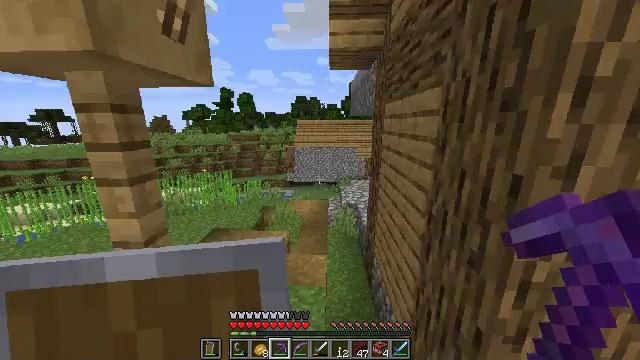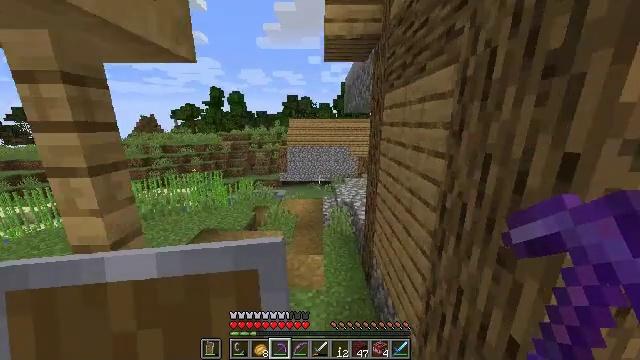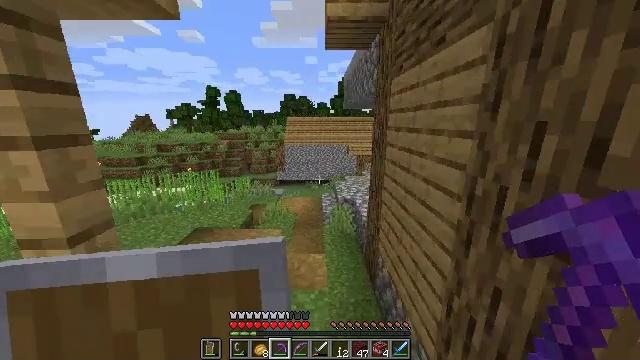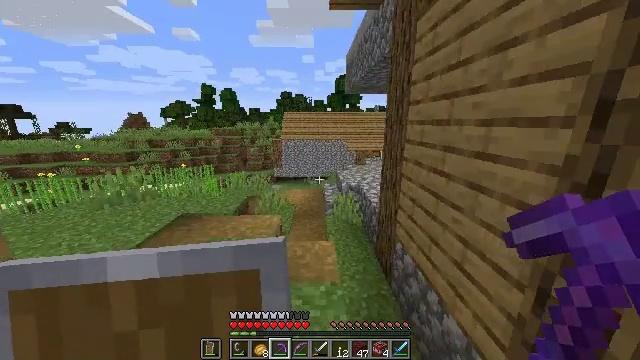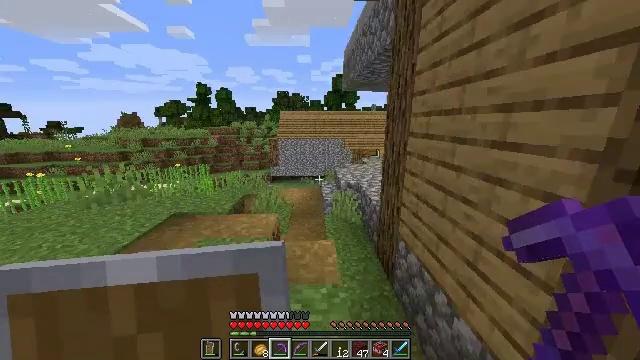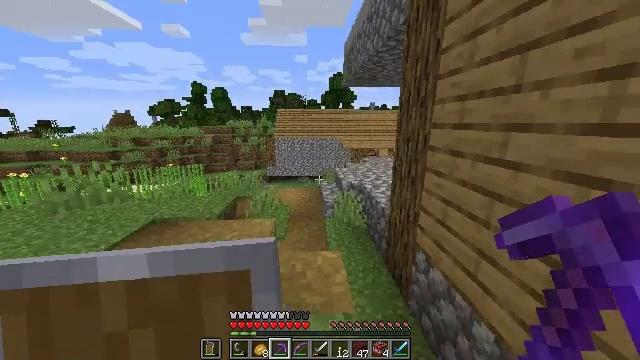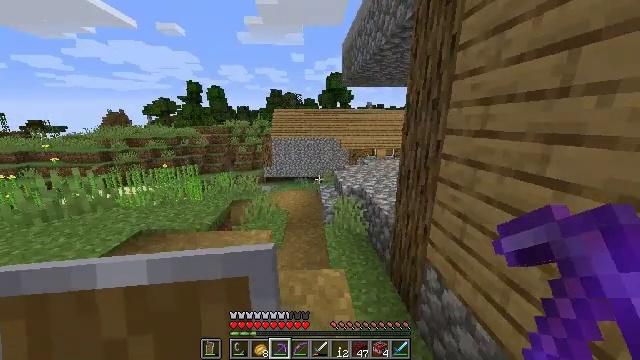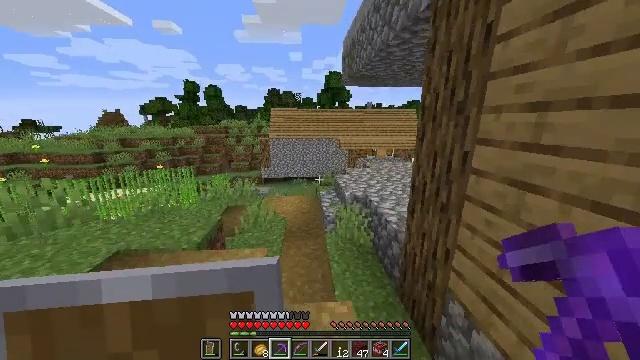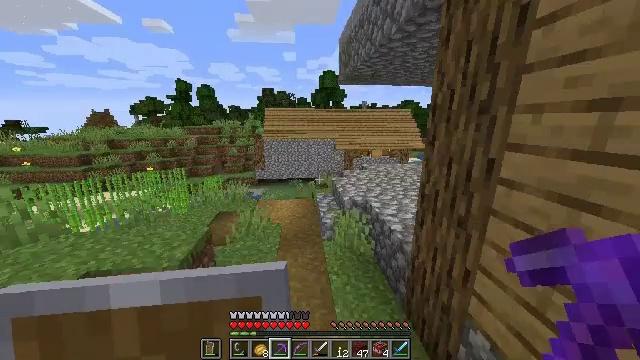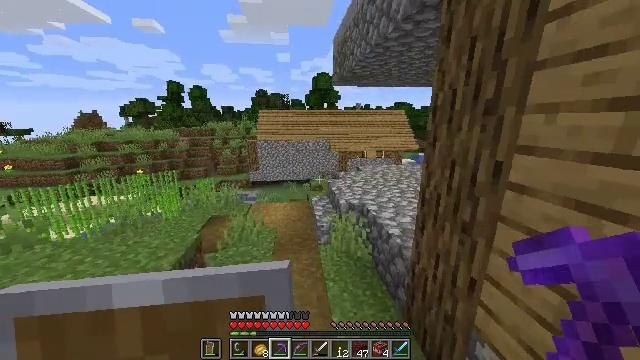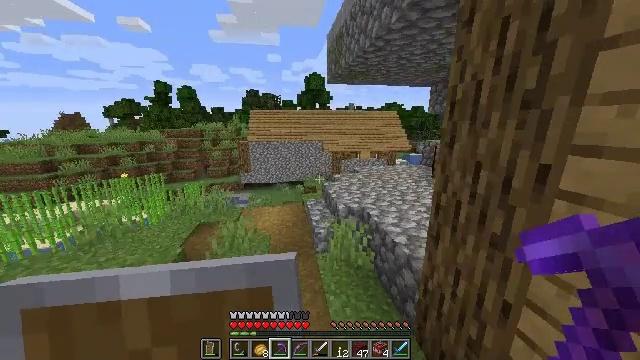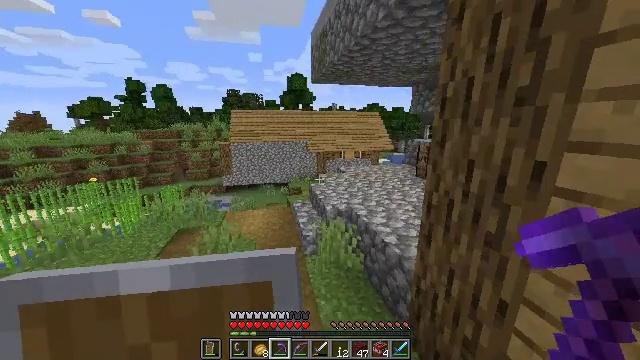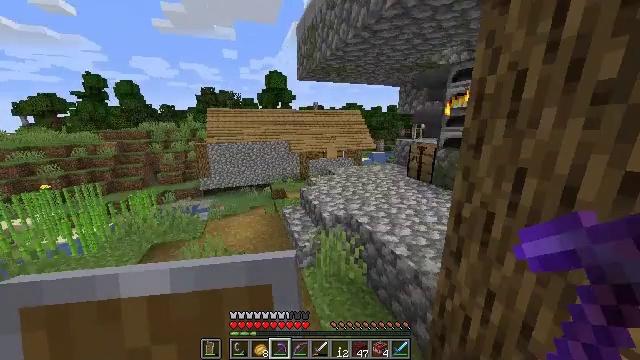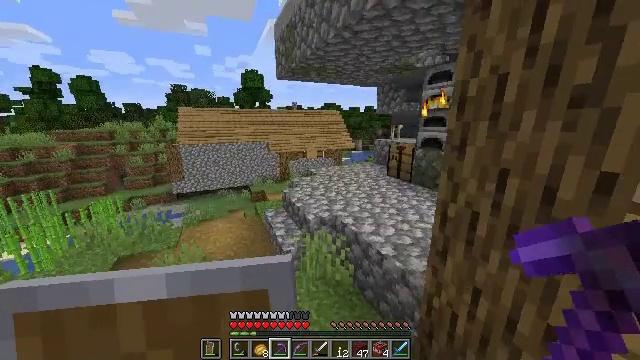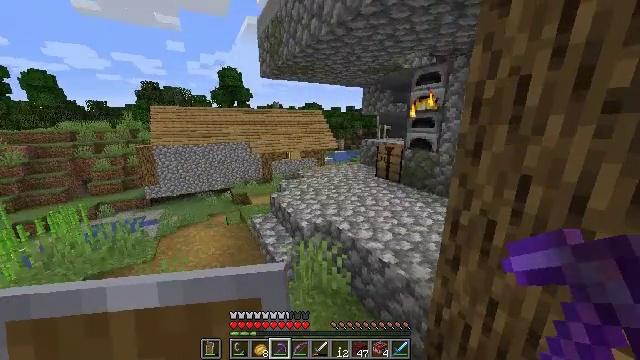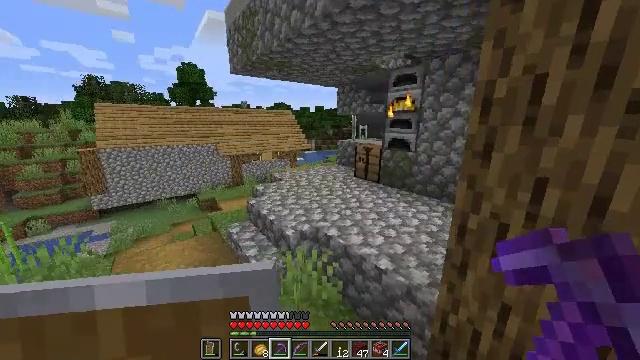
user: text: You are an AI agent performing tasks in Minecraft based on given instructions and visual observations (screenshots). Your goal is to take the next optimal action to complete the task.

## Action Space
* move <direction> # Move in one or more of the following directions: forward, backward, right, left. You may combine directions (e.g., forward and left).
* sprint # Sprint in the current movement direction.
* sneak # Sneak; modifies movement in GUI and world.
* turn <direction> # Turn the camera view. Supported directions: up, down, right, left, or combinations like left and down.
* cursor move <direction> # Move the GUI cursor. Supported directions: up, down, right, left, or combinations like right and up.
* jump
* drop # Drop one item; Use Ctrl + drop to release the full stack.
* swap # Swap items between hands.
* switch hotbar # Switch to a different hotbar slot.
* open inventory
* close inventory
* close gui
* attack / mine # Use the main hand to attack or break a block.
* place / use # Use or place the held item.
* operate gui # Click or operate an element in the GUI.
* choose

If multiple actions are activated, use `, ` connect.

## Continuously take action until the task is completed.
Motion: motion action
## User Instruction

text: Use ancient debris in the furnace to create netherite scrap.
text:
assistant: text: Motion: move forward, turn right
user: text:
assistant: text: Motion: move forward
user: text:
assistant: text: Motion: move forward
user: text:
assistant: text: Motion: move forward
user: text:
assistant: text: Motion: move forward
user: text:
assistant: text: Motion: move forward
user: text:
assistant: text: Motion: move forward
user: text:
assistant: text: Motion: move forward, turn right
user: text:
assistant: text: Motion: move forward, turn right
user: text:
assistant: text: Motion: move forward and move left, turn right
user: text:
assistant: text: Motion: move forward and move left, turn right
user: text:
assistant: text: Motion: move forward and move left, turn right
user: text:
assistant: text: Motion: move forward and move left, turn right
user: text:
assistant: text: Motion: move forward and move left, turn right
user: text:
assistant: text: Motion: move forward and move left, turn right
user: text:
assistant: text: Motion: move forward and move left, turn right
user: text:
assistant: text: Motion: move forward and move left, turn right
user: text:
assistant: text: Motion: move forward and move left, turn right
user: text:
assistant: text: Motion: move forward and move left, turn left and up
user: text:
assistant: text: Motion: move forward and move left, turn left
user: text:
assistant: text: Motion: move forward and move left, turn left
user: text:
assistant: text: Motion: move forward and move left
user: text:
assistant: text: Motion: move forward and move left
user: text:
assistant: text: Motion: move forward and move left, turn down
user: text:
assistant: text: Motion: move forward and move left, turn right
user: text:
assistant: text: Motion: move forward and move left, turn right
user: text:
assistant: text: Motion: move forward and move left, turn right
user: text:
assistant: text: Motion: move forward and move left, turn right and up
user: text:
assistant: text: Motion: move forward and move left, turn right and up
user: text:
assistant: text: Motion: move forward, turn right and up